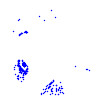
Particle: electron